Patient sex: M
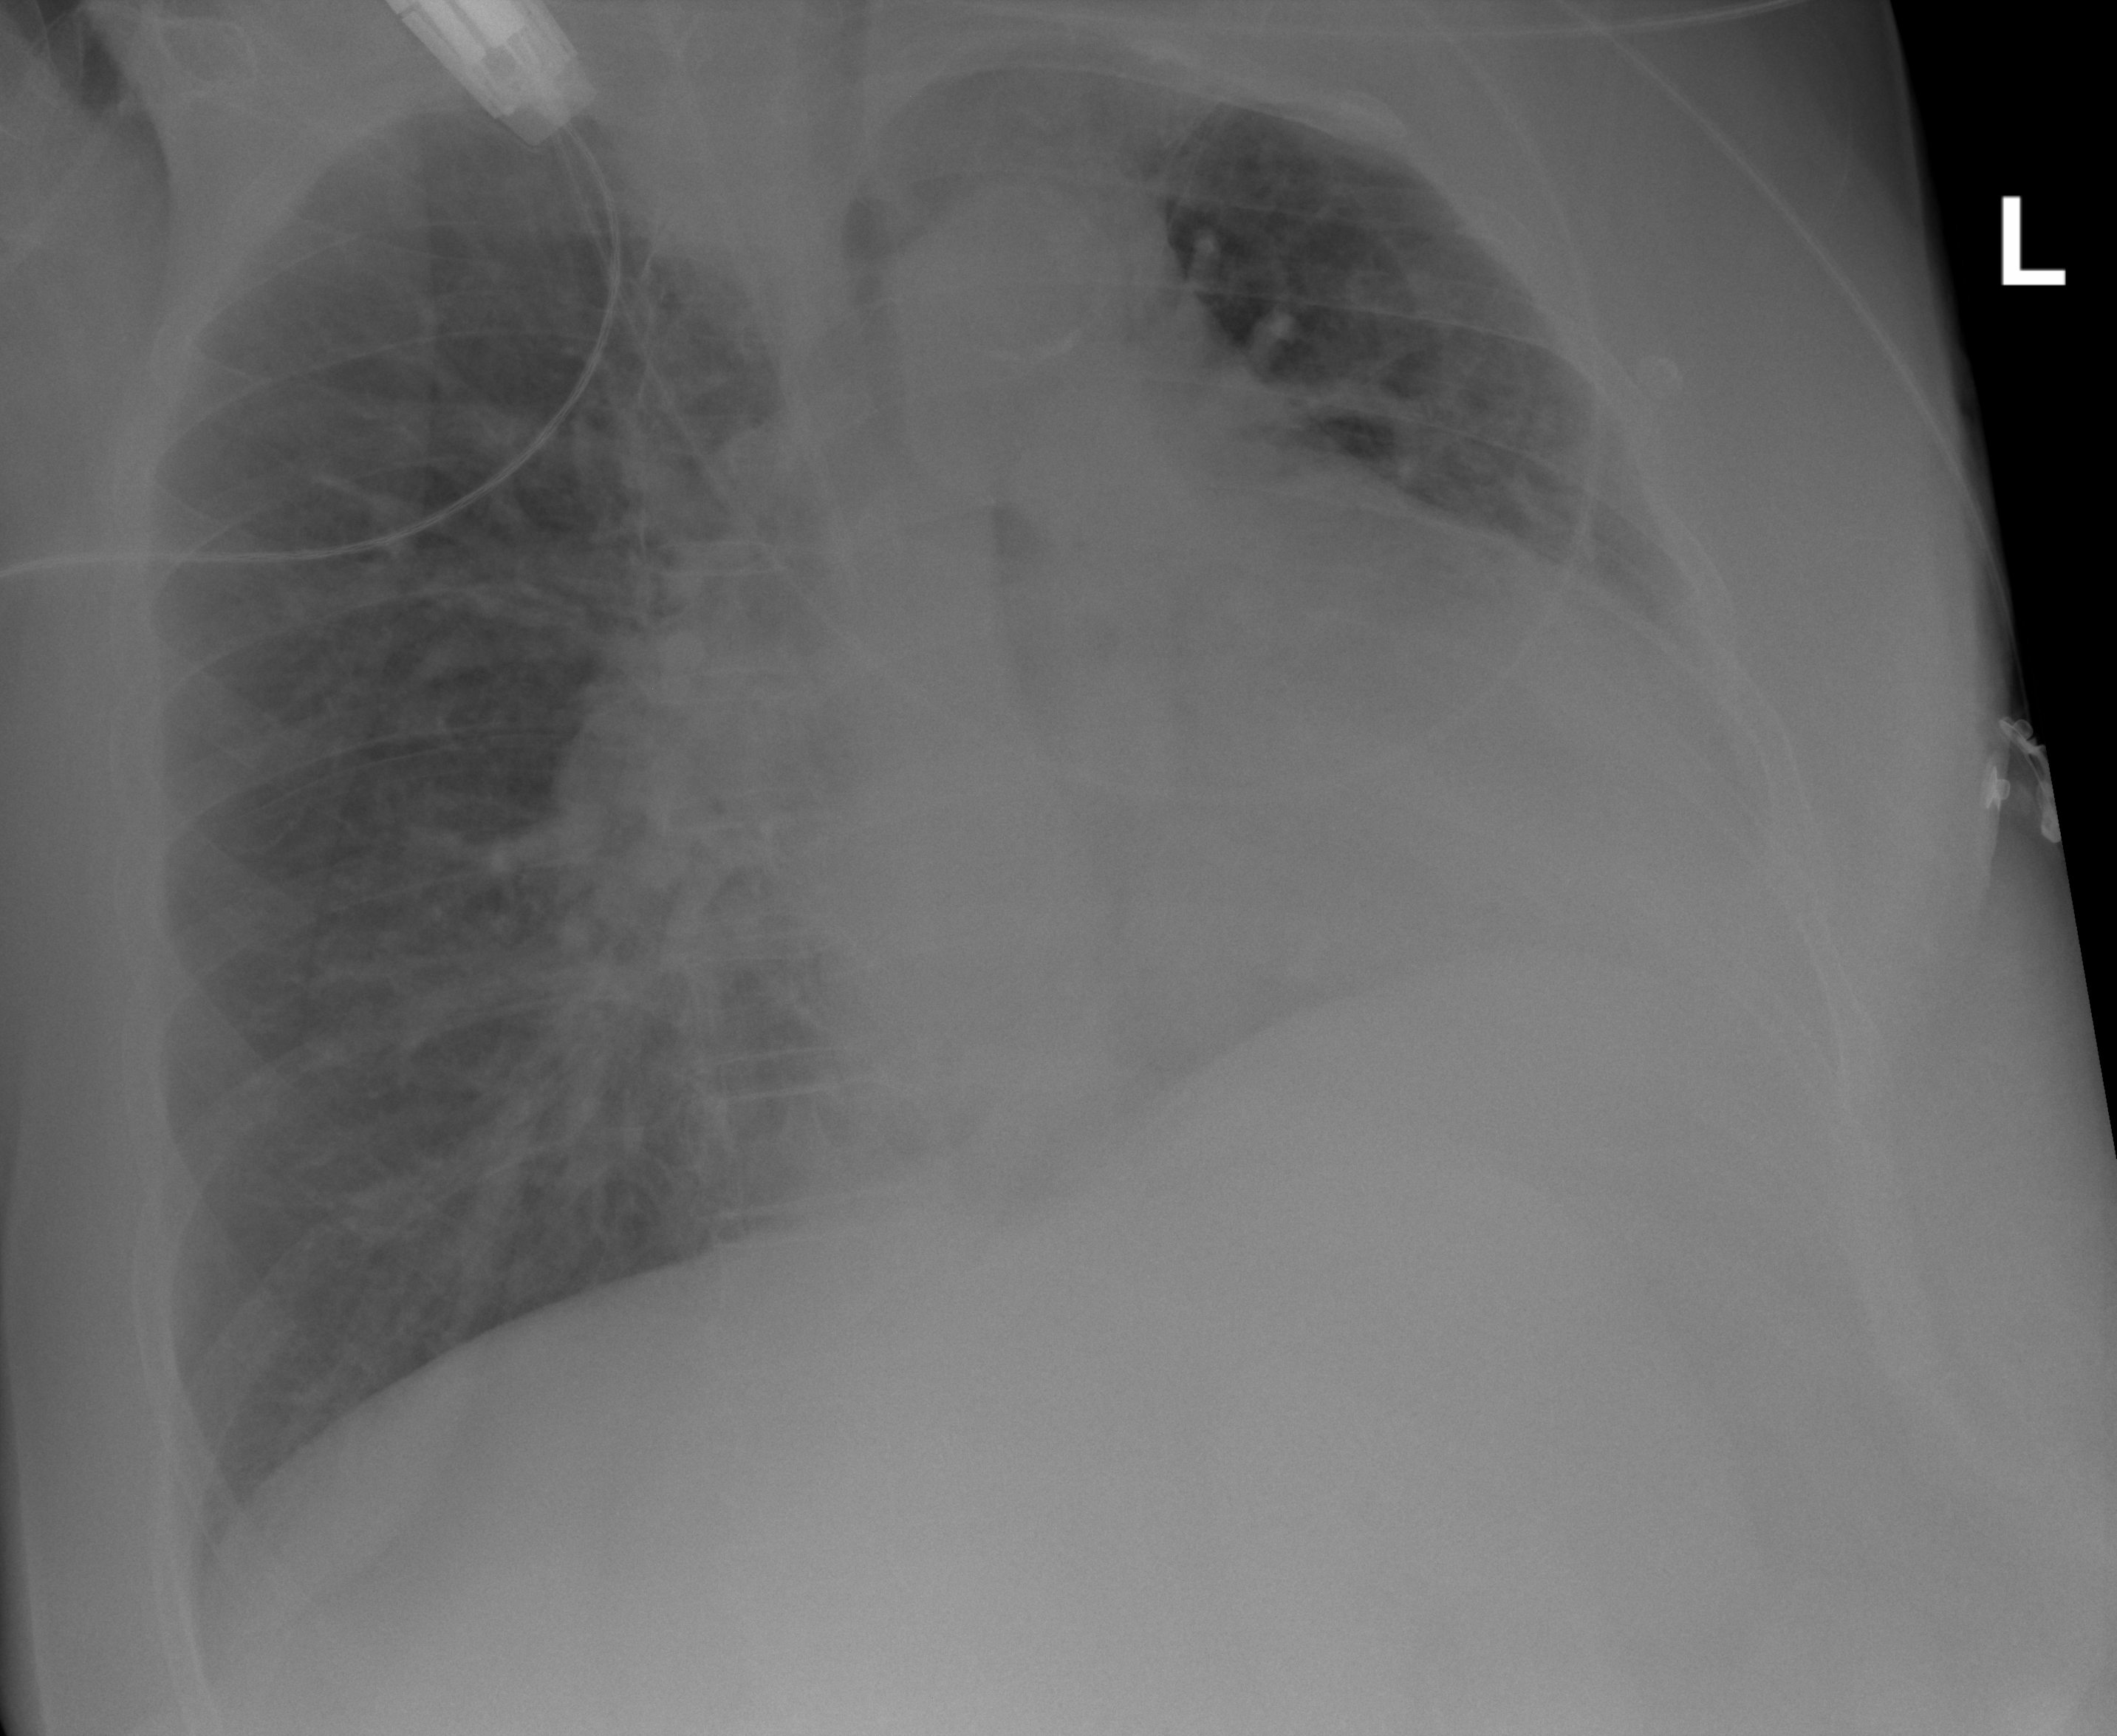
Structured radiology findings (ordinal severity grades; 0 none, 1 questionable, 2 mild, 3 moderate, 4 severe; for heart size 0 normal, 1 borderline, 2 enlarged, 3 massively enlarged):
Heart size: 2
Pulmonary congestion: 2
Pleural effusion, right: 2
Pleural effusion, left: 2
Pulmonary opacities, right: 2
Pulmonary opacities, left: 2
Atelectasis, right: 2
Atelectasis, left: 2